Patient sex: M
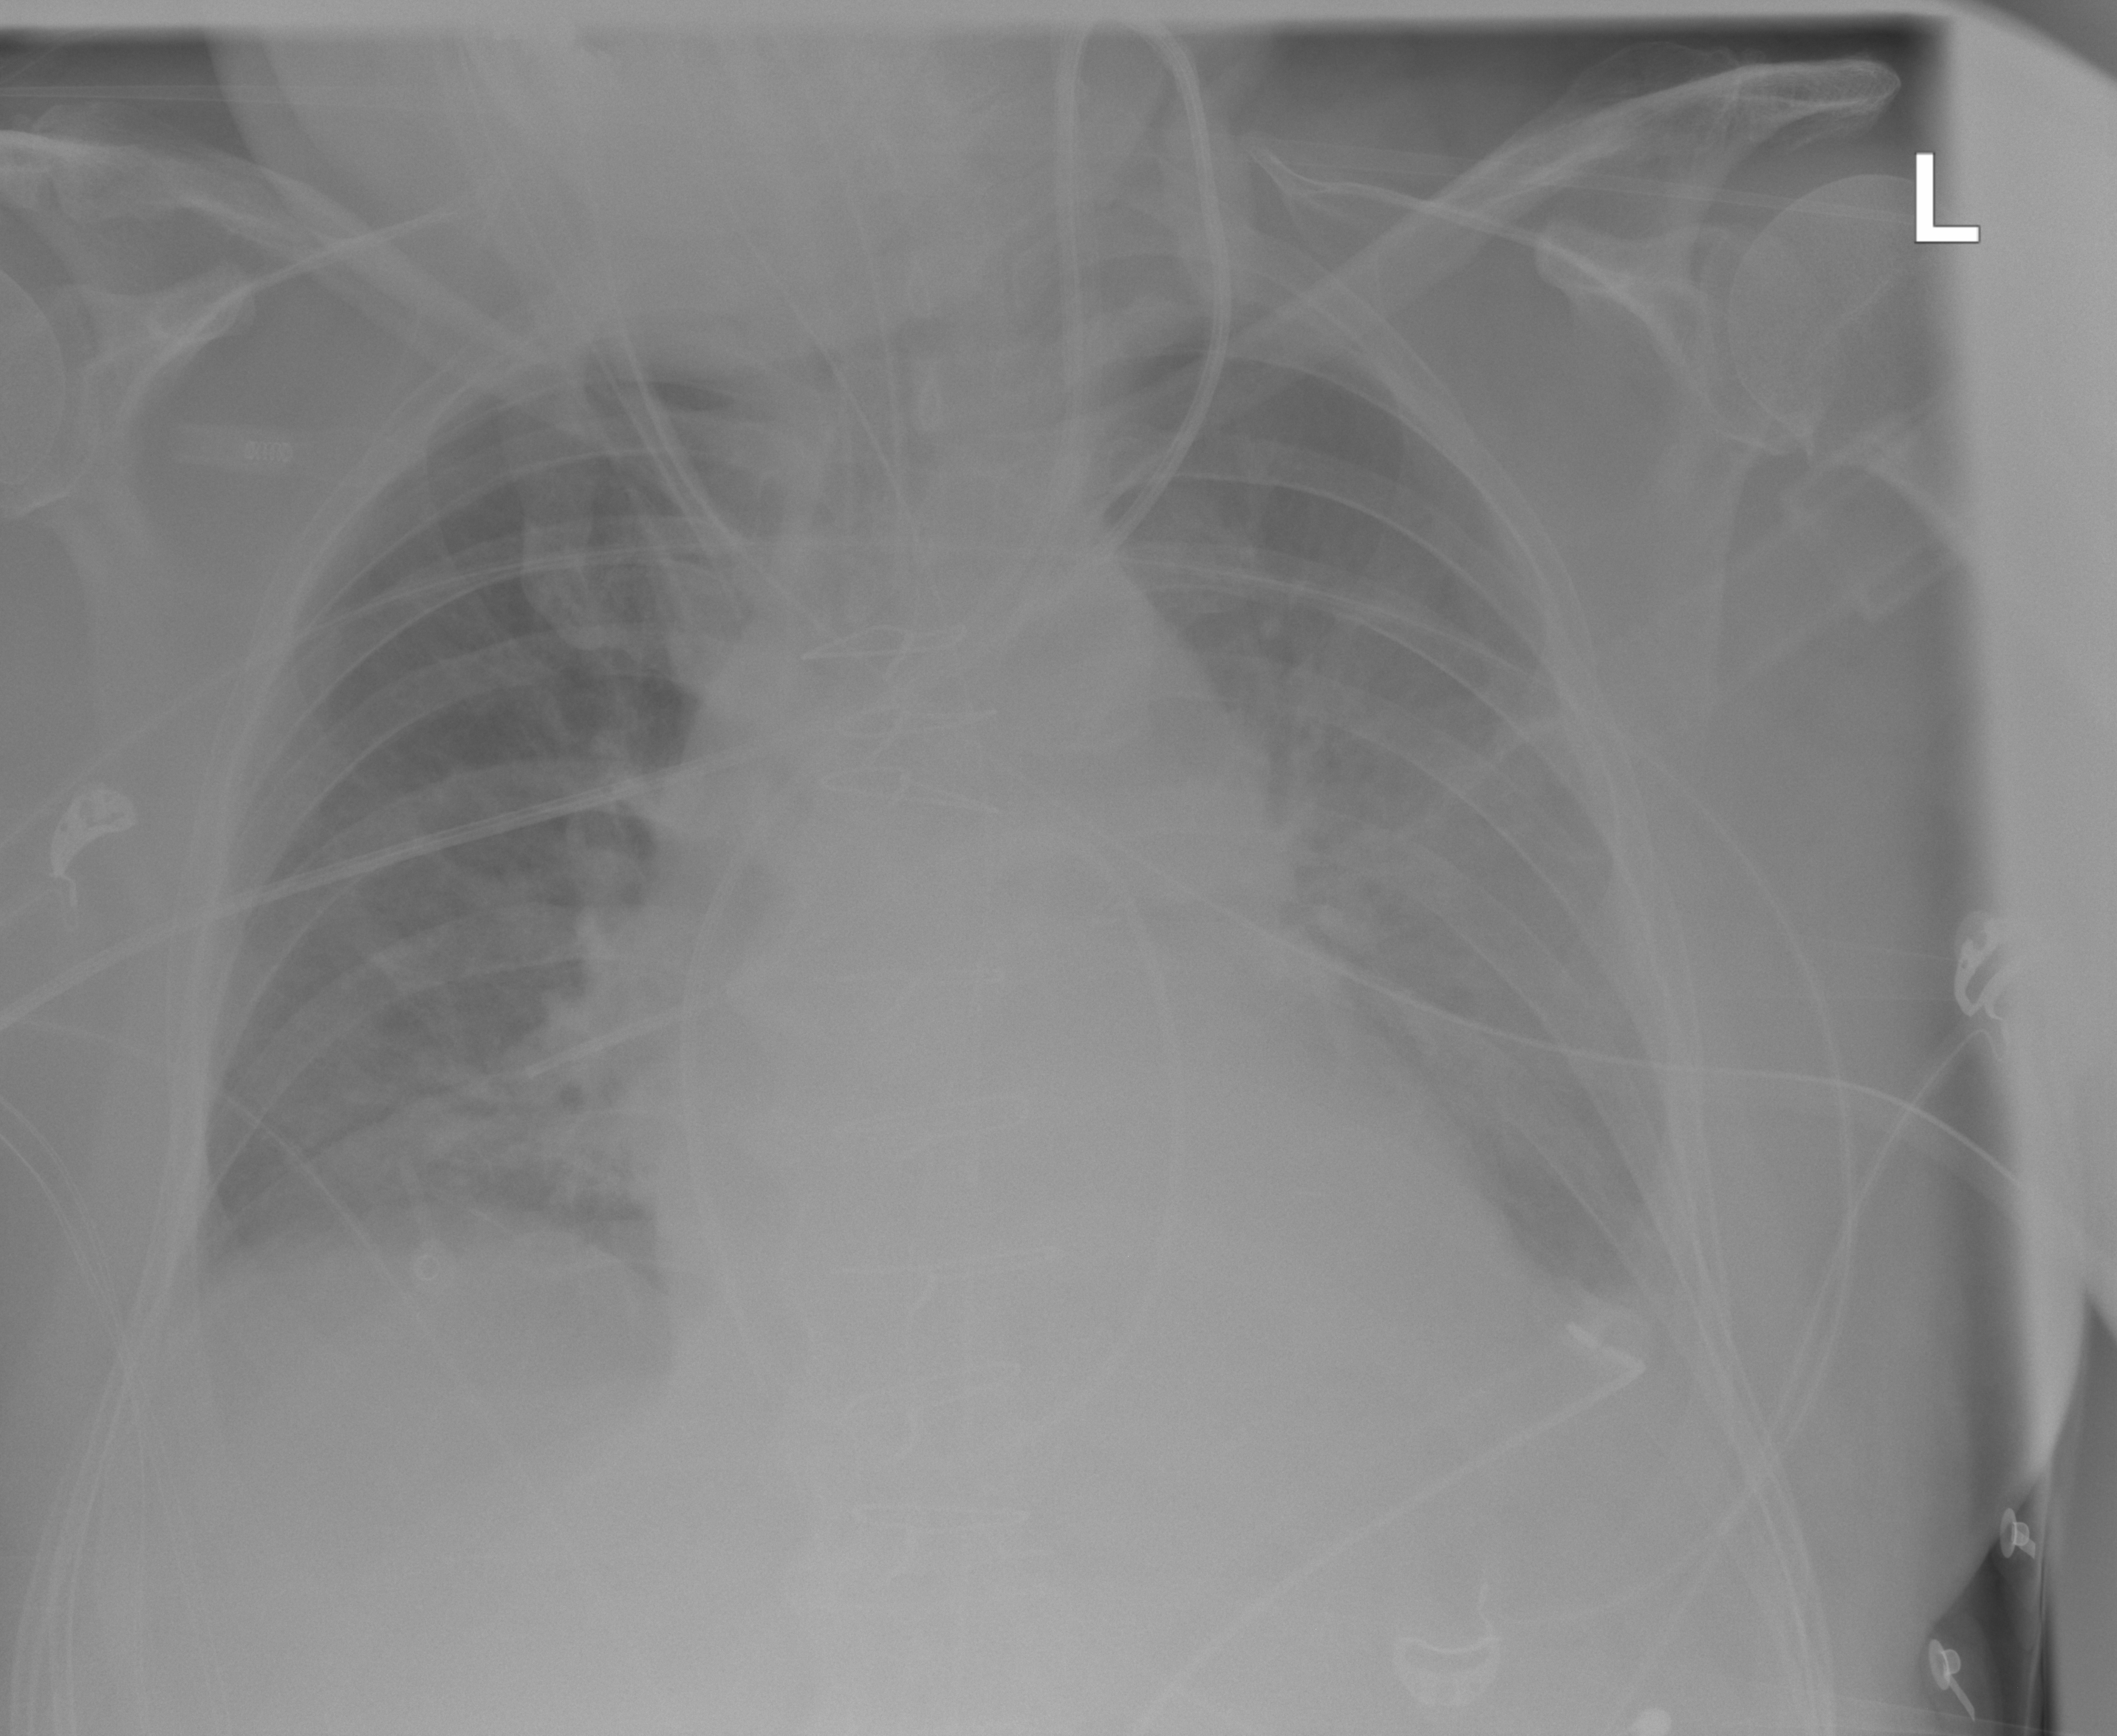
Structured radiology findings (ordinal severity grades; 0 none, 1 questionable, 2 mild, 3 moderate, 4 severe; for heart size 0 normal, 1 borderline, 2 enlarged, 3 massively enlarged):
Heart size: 1
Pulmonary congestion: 0
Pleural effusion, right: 1
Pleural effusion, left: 1
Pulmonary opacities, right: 0
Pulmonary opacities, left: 2
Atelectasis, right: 2
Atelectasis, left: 0